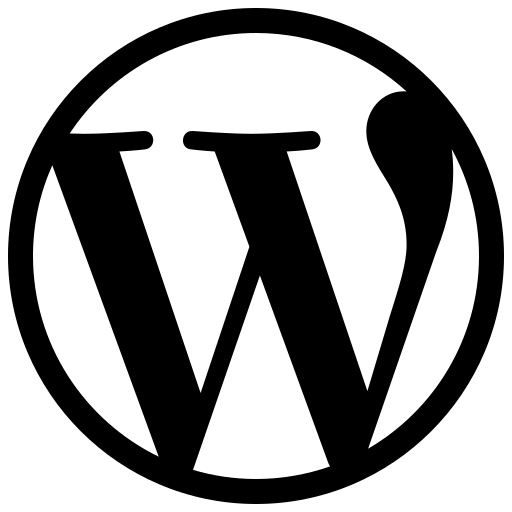
Tags: icon, FontAwesome, fa-icon, brand, wordpress, simple